Field crop: tomato
Growth stage: 1
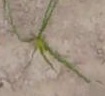
Species: cyperus